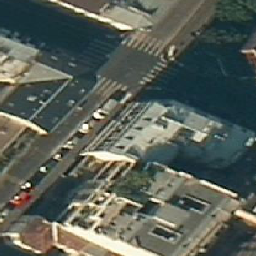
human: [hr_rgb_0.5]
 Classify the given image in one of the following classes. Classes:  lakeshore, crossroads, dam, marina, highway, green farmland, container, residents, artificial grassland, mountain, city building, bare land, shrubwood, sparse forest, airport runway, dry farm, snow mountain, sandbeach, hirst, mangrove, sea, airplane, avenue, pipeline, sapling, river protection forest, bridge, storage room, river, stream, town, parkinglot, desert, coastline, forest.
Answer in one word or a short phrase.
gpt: city building